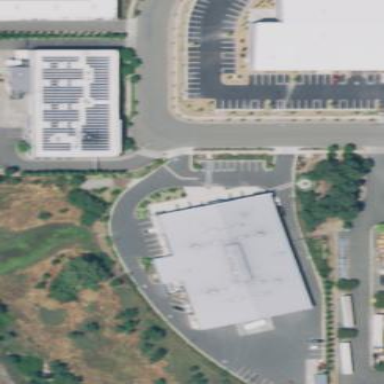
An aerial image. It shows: Industrial building.